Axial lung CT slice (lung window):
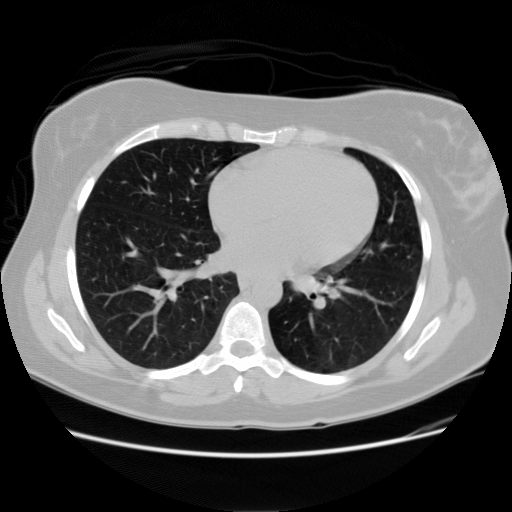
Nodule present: no